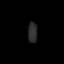
Tissue: lung
Cell type: Myeloid cells
Senescence score: 0.2076
Nuclear area (px): 183
Mean DAPI intensity: 44.787